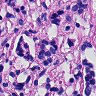
Metastatic tissue present: yes